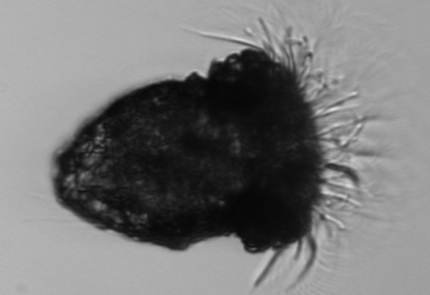
Label: Stenosemella_morphotype1